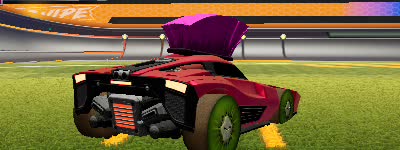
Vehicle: breakout